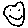
Label: smiley face